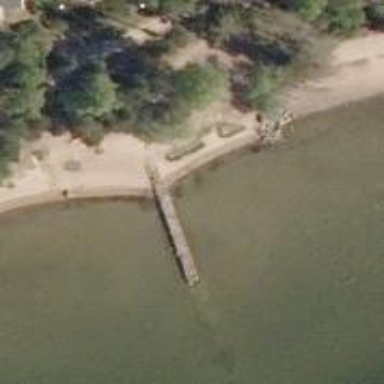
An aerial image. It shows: Man-made pier.